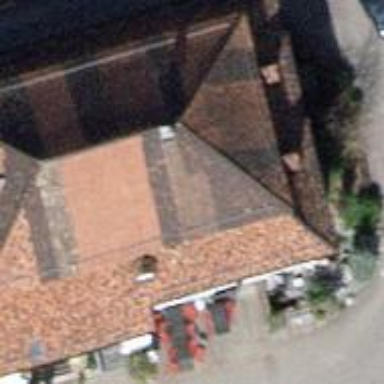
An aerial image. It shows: Restaurant.